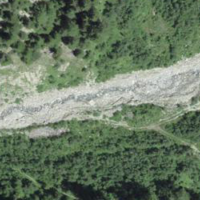
EUNIS habitat code: 45
Species observed at this site:
Blera fallax
Volucella bombylans
Parnassia palustris
Parnassius apollo
Autographa gamma
Pararge aegeria
Carpocoris purpureipennis
Scaeva selenitica
Tussilago farfara
Aglais urticae
Phyteuma orbiculare
Erynnis tages
Carterocephalus palaemon
Macroglossum stellatarum
Dryas octopetala
Cyaniris semiargus
Aporia crataegi
Platanthera bifolia
Melitaea diamina
Erebia medusa
Lysandra bellargus
Stenurella melanura
Pyrgus malvoides
Cupido minimus
Saxifraga aizoides
Polyommatus icarus
Arianta arbustorum
Neottia ovata
Callophrys rubi